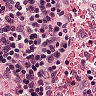
Metastatic tissue present: no